Interaction volume radius: 5 \u00c5
Interaction volume height: 15 \u00c5
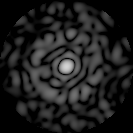
Disorder parameter: 0.8066